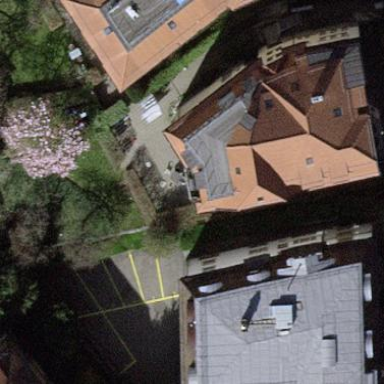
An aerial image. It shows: View of university building.